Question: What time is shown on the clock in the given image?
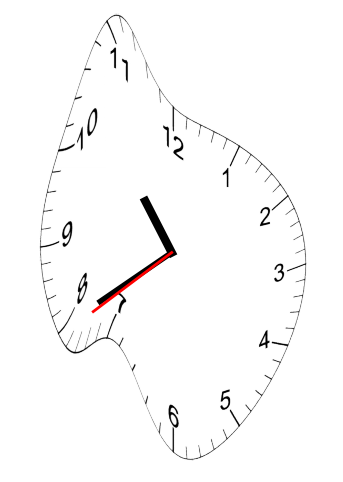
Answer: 10:39:39